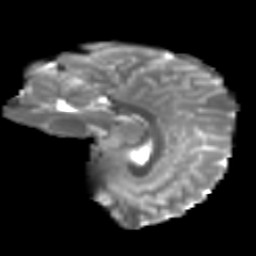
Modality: T2w
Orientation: sagittal
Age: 13
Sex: male
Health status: ill
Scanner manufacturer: ge
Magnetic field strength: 3 T
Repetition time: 6.752 s
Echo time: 0.079 s